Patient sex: F
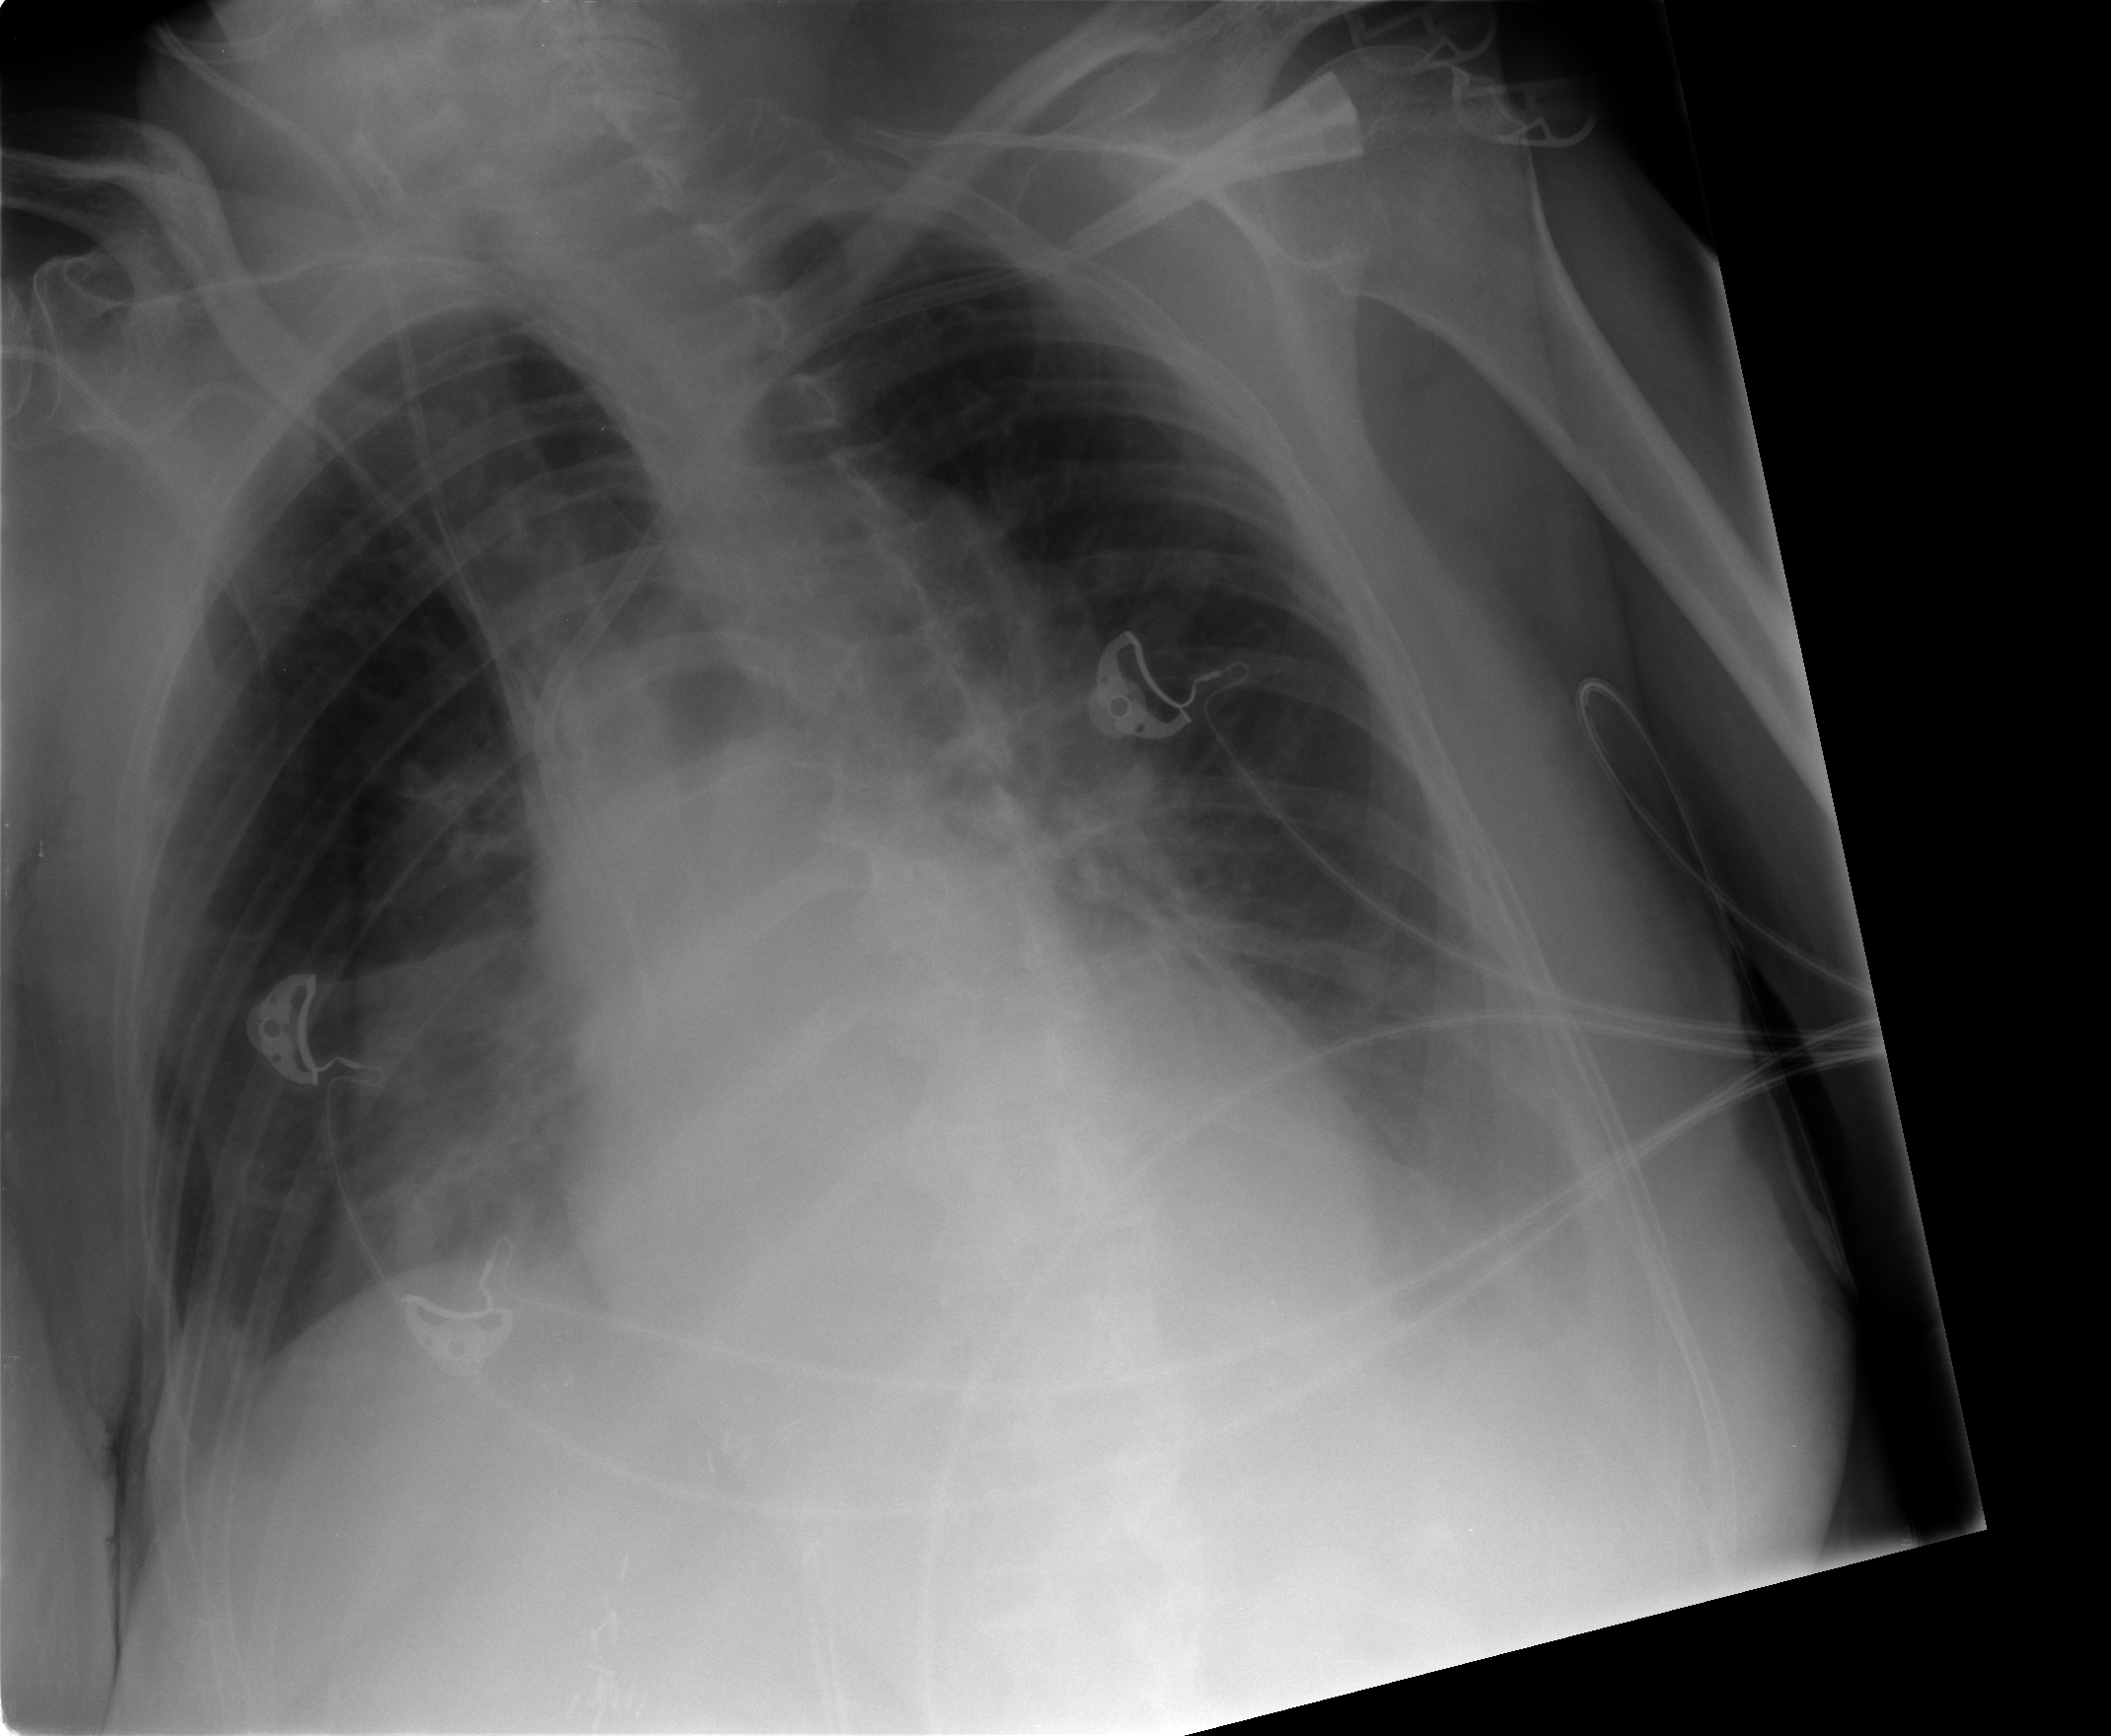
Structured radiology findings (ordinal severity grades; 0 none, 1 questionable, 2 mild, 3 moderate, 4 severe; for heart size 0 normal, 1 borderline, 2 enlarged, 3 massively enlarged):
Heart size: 2
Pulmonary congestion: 2
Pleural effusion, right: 2
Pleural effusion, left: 2
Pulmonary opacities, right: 0
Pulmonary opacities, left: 0
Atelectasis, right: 2
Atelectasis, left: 2